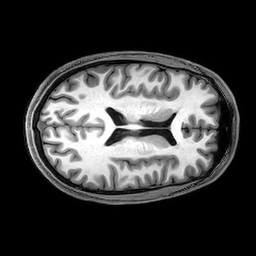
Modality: T1w
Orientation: axial
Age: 25
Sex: male
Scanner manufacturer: philips
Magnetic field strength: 3 T
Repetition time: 0.008399 s
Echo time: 0.00388 s